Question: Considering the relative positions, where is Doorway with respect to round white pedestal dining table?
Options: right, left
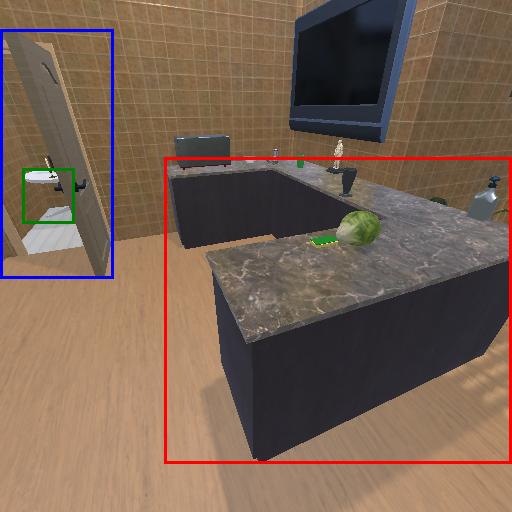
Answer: right